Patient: sex F, age 57
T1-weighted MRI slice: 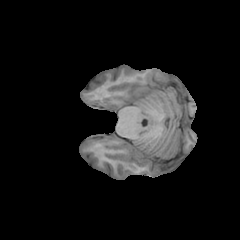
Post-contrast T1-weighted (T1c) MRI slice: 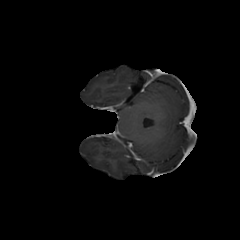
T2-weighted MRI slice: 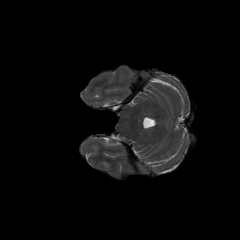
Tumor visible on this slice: no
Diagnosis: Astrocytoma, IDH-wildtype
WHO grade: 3